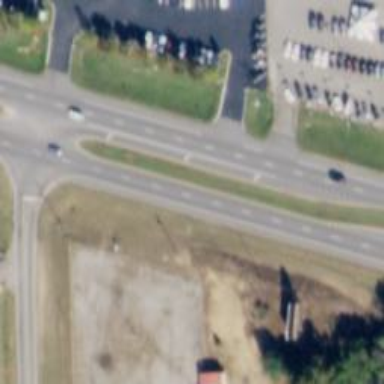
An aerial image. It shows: Primary highway with asphalt surface. It is dual carriageway.